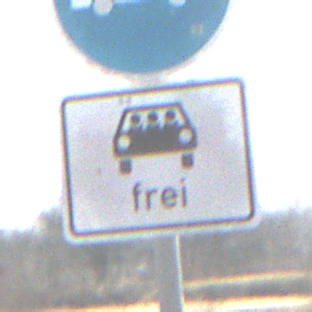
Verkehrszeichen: MehrfachbesetzePersonenkraftwagenFrei
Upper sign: Busssonderstreifen
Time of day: MorningAfternoon
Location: Outdoor (Suburban)
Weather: PartlyCloudy
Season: NotSpecified
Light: Natural